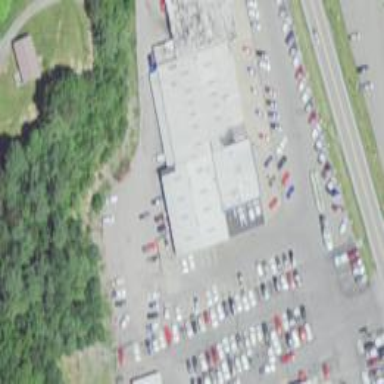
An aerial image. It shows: Building that houses car shop.